RGB frame:
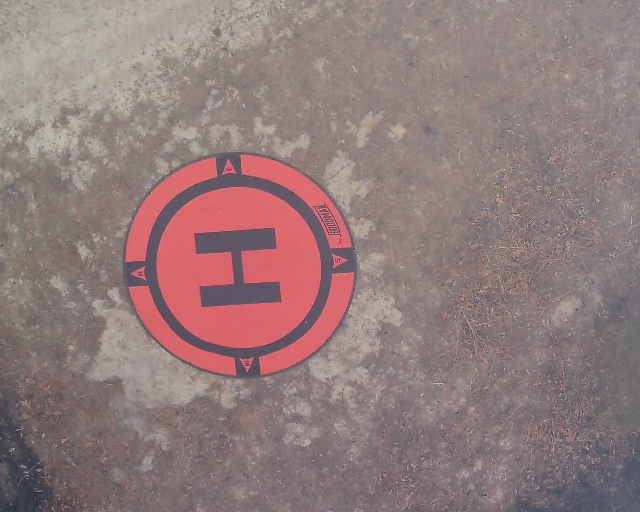
Thermal frame:
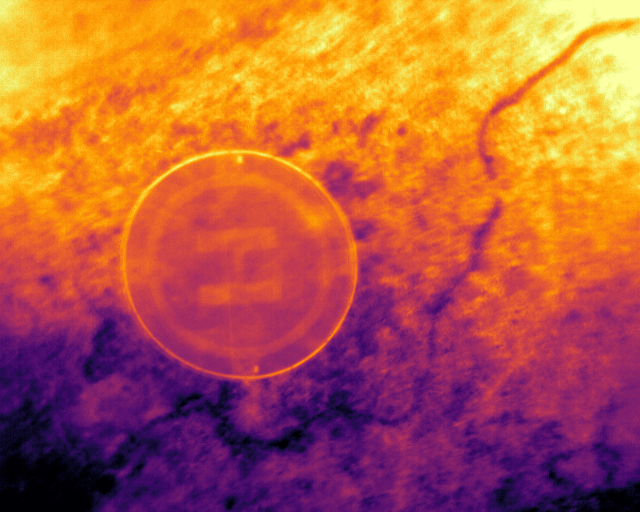
Captured: 2026-02-26 03:12:08
Pixels at or above 80 °C: 0 (fraction of frame: 0)